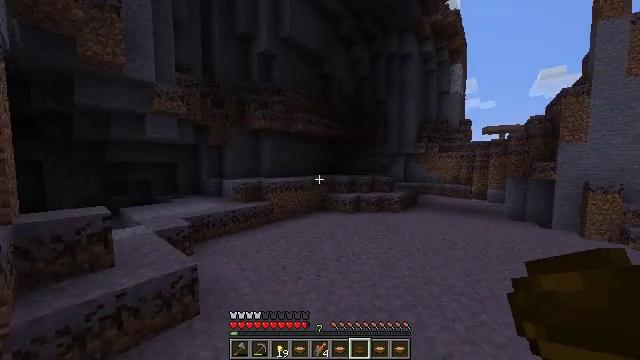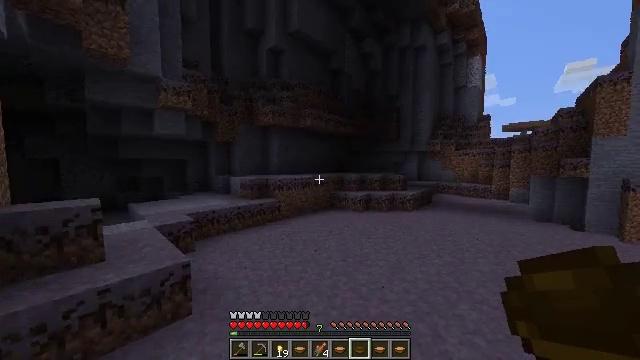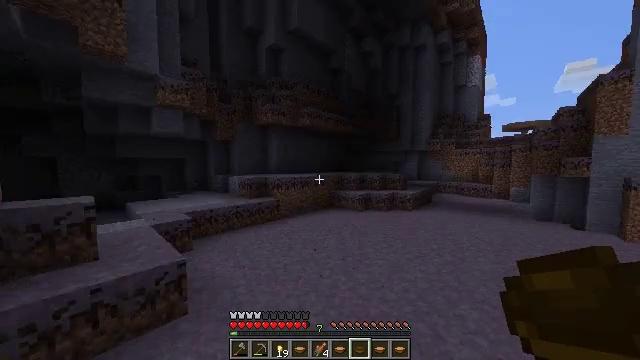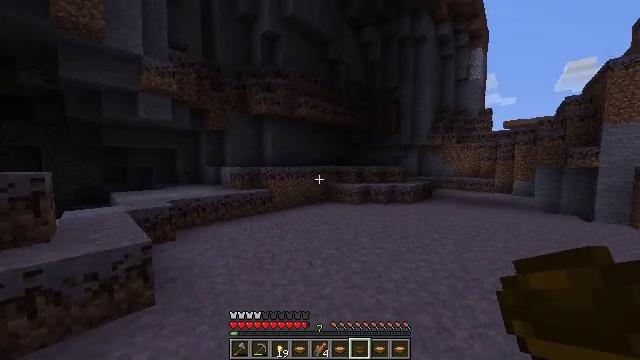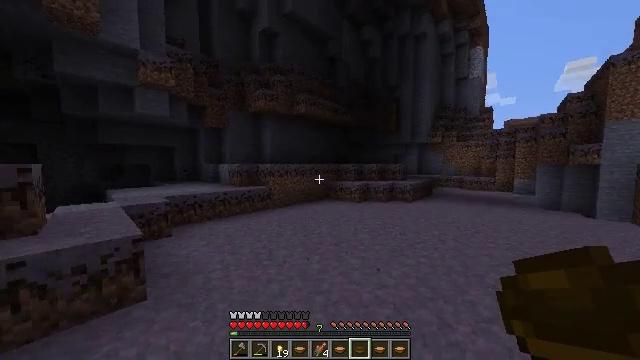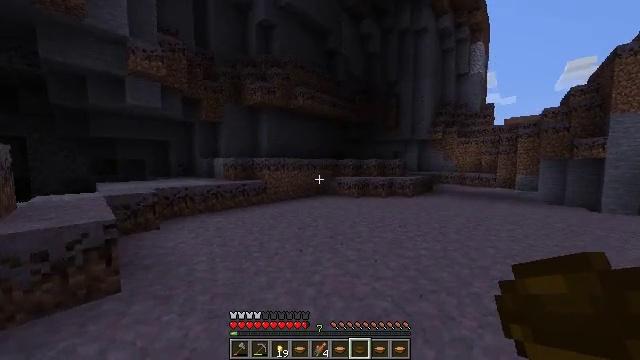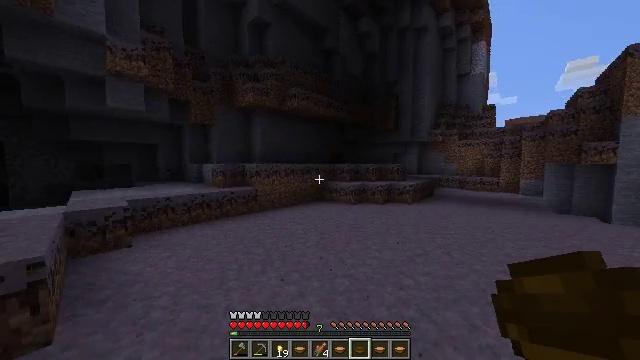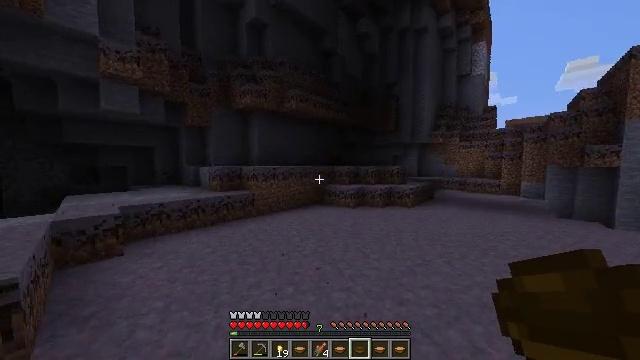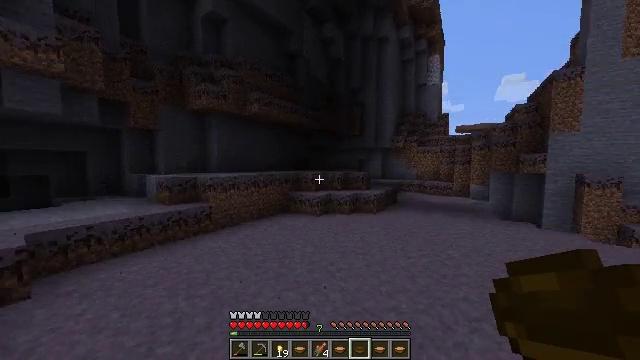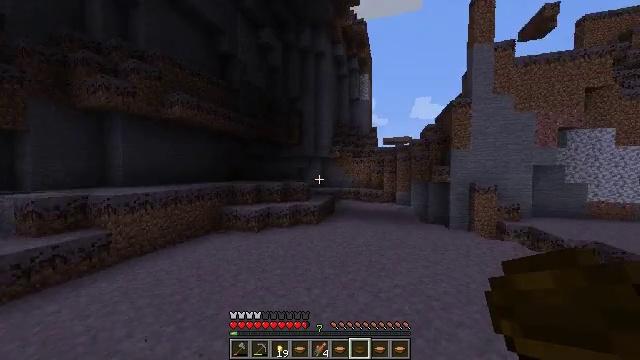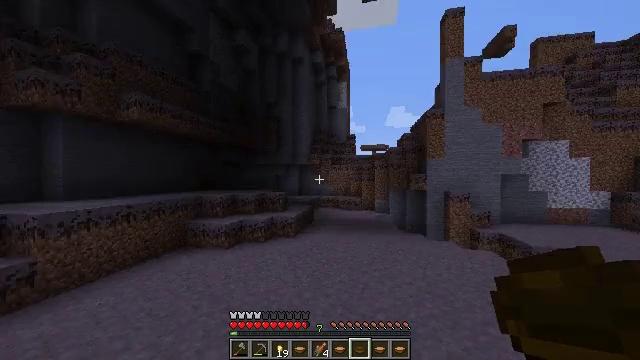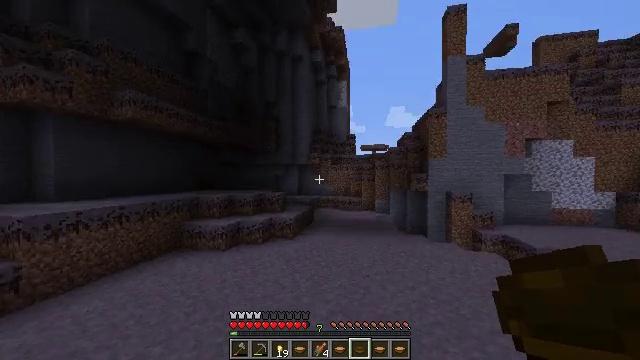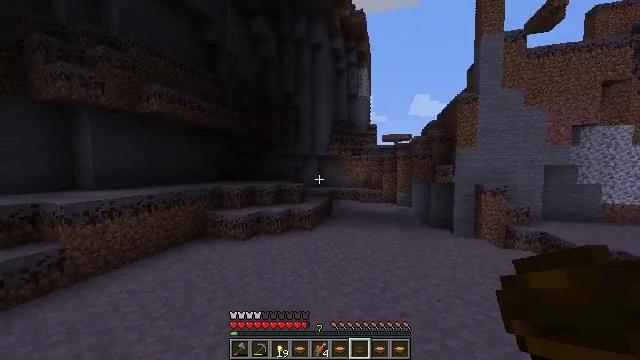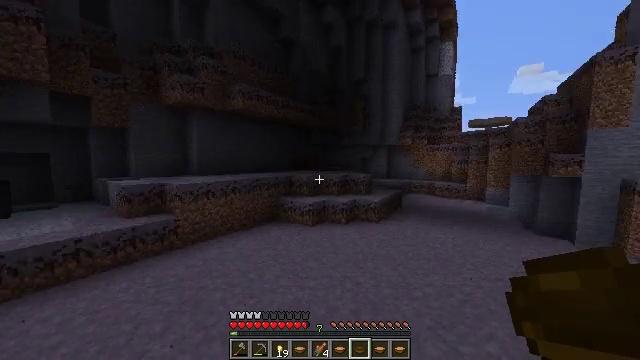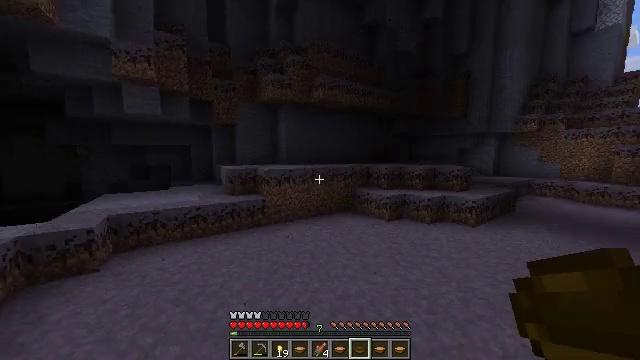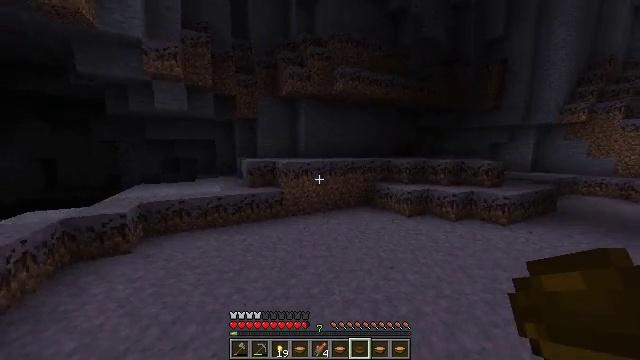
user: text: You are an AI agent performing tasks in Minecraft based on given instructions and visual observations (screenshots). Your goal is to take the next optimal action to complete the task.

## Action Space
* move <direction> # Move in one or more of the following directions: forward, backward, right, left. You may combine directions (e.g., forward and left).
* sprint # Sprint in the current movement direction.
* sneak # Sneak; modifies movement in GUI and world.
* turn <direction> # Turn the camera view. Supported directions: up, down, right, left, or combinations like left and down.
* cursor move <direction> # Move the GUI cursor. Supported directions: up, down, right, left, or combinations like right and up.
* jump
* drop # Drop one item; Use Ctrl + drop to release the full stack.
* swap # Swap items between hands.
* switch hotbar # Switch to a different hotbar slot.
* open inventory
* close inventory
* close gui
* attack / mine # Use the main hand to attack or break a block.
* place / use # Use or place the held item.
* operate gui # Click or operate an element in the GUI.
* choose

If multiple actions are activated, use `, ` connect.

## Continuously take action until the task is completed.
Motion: motion action
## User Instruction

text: Collect mycelium from the ground.
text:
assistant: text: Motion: move forward, sprint, turn left, jump
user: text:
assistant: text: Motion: move forward, sprint, jump
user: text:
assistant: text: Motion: move forward, sprint, jump
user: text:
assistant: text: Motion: move forward and move right, sprint, jump
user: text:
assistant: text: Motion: move forward and move right, sprint, jump
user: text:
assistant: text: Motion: move forward and move right, sprint, jump
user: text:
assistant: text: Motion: move forward and move right, sprint, jump
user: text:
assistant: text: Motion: move forward and move right, sprint, turn right, jump
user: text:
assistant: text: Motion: move forward and move right, sprint, turn right and up, jump
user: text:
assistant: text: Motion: move forward and move right, sprint, turn right and up, jump
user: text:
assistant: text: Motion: move forward and move right, sprint, jump
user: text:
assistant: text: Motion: move forward and move right, sprint, turn left and down, jump
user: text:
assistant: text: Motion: move forward and move right, sprint, turn left and down, jump
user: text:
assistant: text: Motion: move forward and move right, sprint, turn left and down, jump
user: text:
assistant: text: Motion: move forward and move right, sprint, turn left and down, jump
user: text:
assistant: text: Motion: move forward and move right, sprint, jump
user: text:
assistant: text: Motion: move forward and move right, sprint, jump
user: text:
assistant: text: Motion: move forward and move right, sprint, jump
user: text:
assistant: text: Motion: move forward and move right, sprint, turn right, jump
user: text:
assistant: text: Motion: move forward and move right, sprint, turn right, jump
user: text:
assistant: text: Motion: move forward and move right, sprint, turn right, jump
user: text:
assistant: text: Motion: move forward and move right, sprint, turn right, jump
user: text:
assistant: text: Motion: move forward and move right, sprint, turn left, jump
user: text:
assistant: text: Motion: move forward and move right, sprint, turn left, jump
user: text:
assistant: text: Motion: move forward and move right, sprint, turn left, jump
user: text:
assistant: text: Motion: move forward and move right, sprint, turn left, jump
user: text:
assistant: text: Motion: move forward and move right, sprint, jump
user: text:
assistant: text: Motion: move forward and move right, sprint, jump
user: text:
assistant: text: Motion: move forward and move right, sprint, turn left, jump
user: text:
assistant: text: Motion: move forward and move right, sprint, turn left and up, jump